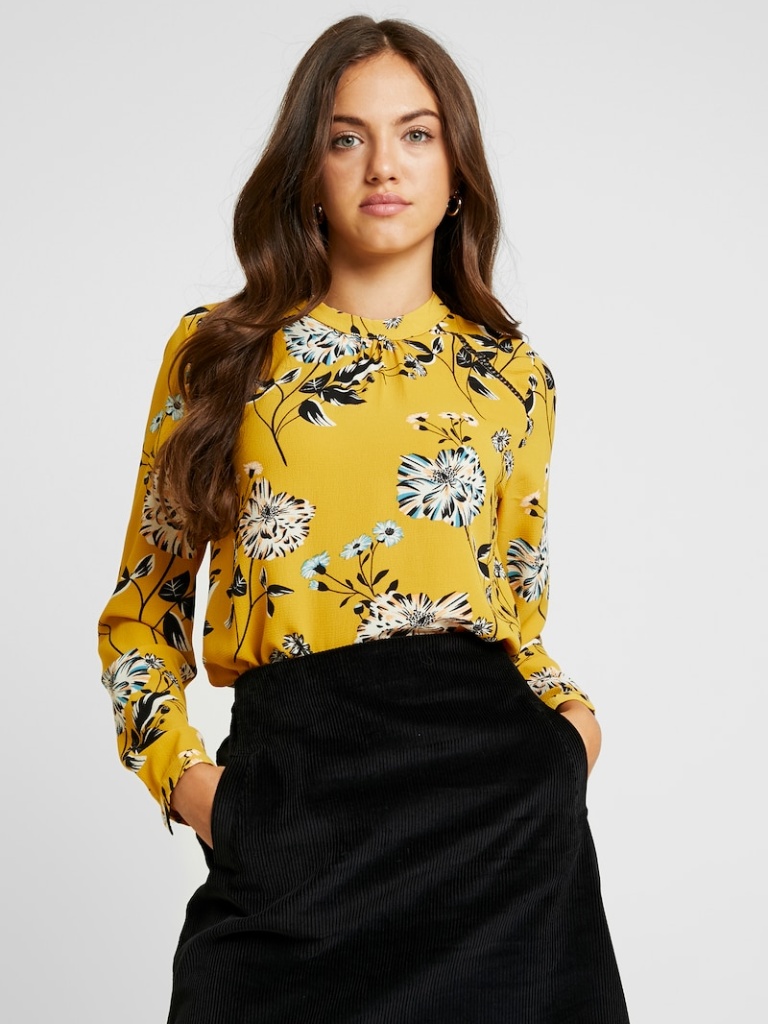
cotton relaxed a long-sleeved with the sleeves down hip length Fully Tucked in crew blouse